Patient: sex M, age 73
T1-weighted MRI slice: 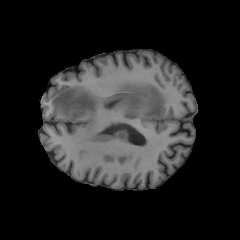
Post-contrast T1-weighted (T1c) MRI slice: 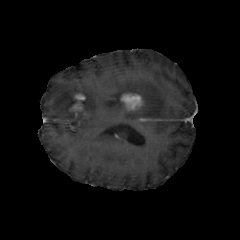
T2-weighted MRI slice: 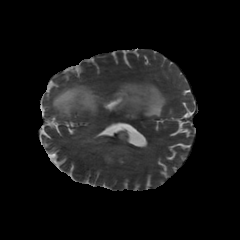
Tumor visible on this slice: yes
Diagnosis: Glioblastoma, IDH-wildtype
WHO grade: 4